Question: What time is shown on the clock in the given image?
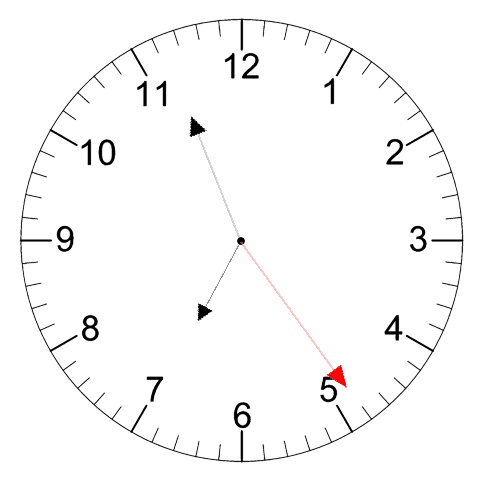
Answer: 06:56:24